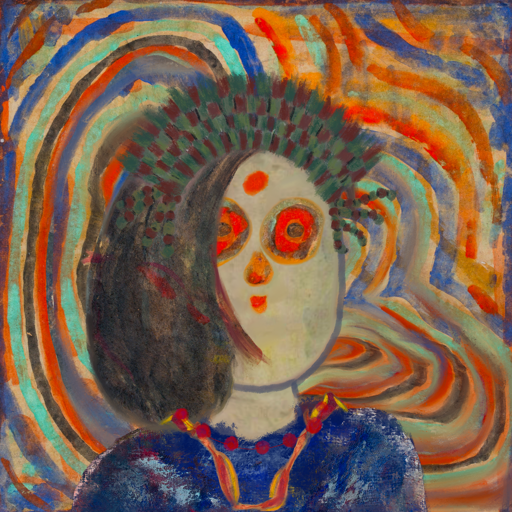
Background: Sisters, Head And Neck Front: Hill_Girl, Face Front: Sisters, Bust: Irani, Hair Front: Gypsy_Mother, Head Accessory: After_Raid_Crown, Second Necklace: Gypsy_Mother_1, Necklace: Irani_3, Baby: Blank